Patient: sex M, age 65
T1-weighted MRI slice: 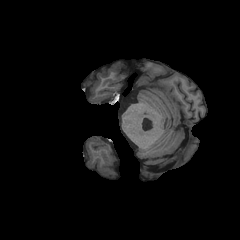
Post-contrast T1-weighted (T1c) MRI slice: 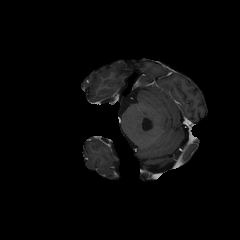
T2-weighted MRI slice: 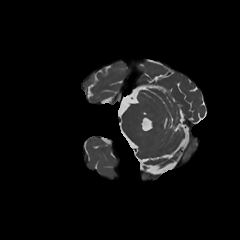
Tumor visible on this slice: no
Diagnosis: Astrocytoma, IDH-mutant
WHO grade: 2